Aerial crown-view tile of a tropical tree (Barro Colorado Island, Panama), acquired 20250915:
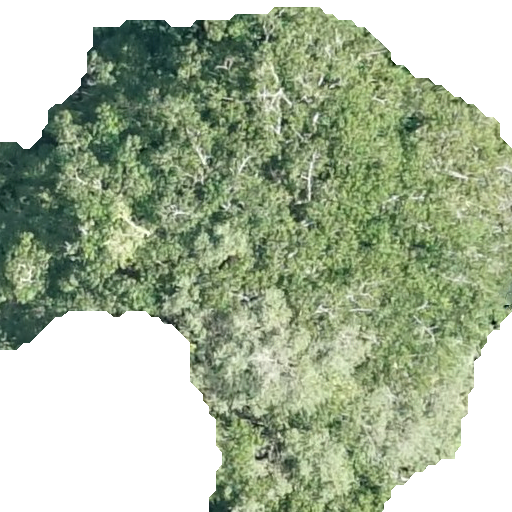
Species: Hura crepitans
GBIF accepted scientific name: Hura crepitans
Crown area: 298.132 m²